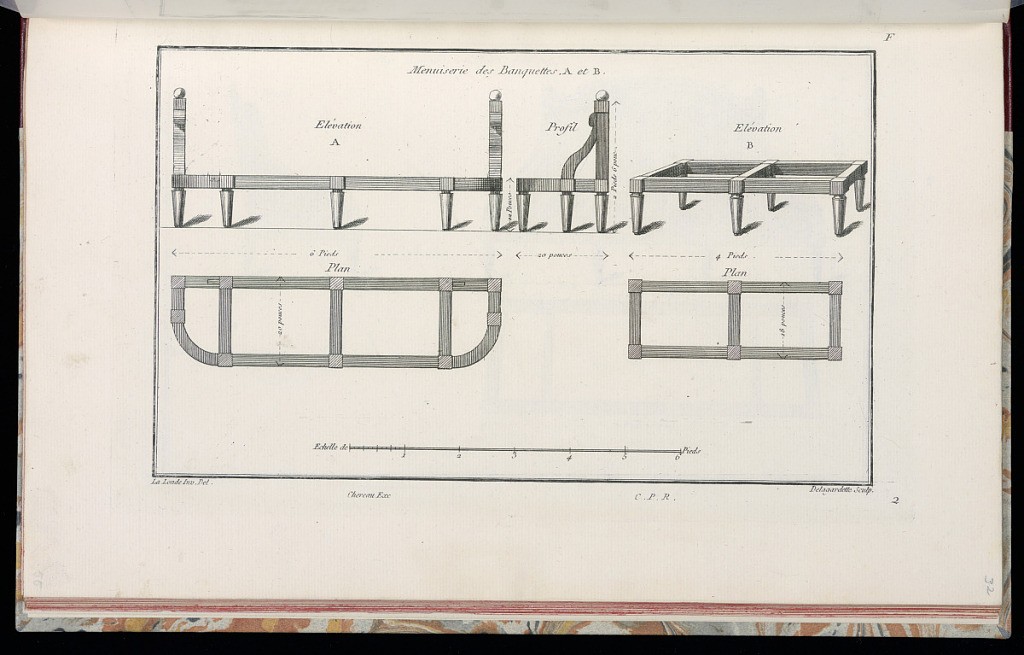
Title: Menuiserie des Banquettes A et B
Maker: Richard de Lalonde, French, active 1780–96
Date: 1775-1788
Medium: Etching on off-white laid paper
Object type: Print
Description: Elevation, profile, and plans for the benches represented in 1921-6-279-31. The plate is signed and numbered.